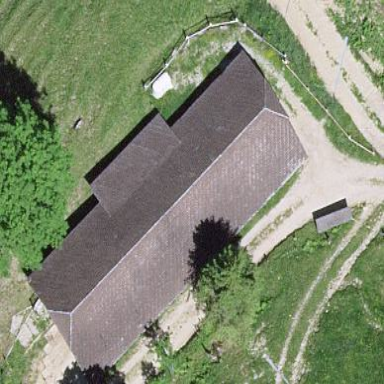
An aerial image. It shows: Farm auxiliary building.